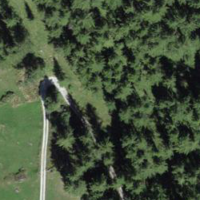
EUNIS habitat code: 44
Species observed at this site:
Laserpitium latifolium